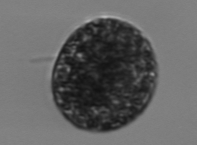
Label: Vicicitus_globosus